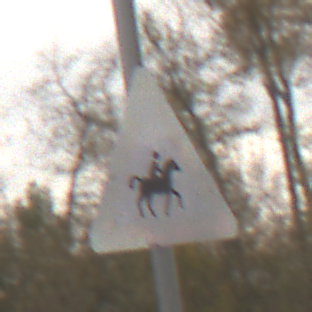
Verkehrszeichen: ReiterLinks
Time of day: MorningAfternoon
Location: Outdoor (Nature)
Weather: Overcast
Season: NotSpecified
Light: Natural